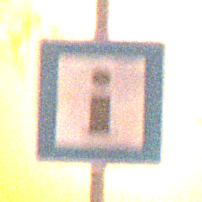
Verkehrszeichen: Informationsstelle
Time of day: Night
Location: Outdoor (Nature)
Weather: Clear
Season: NotSpecified
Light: Natural